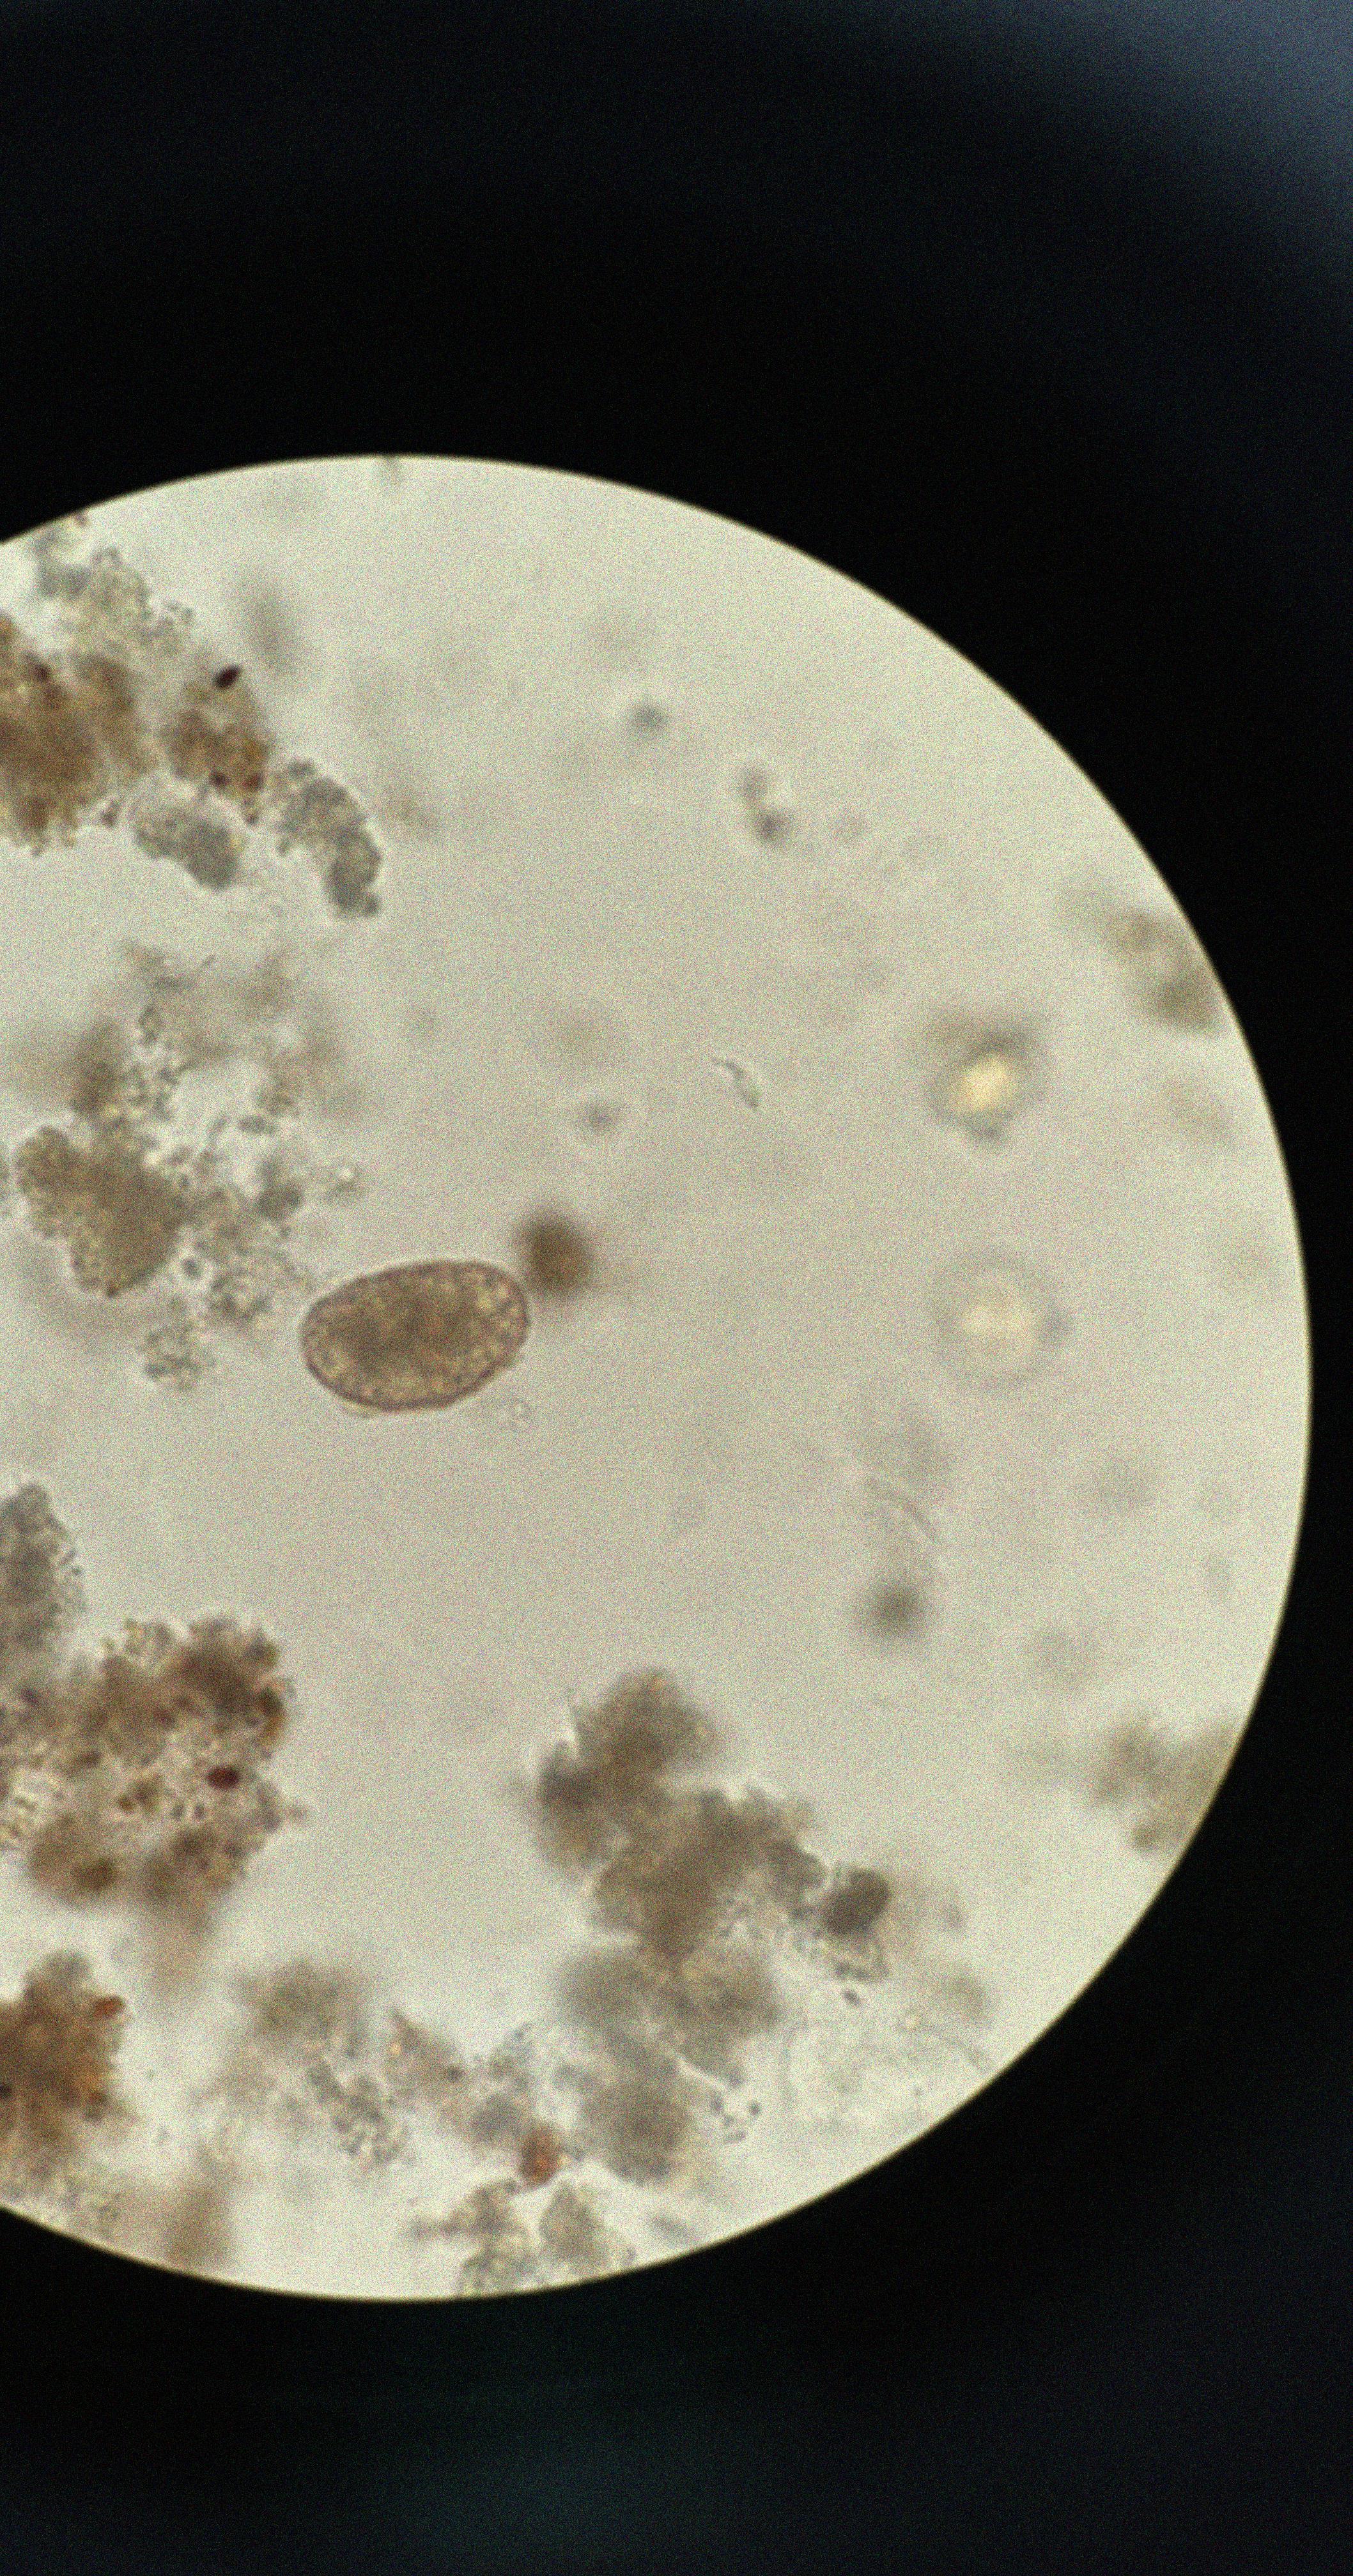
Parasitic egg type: Ascaris lumbricoides